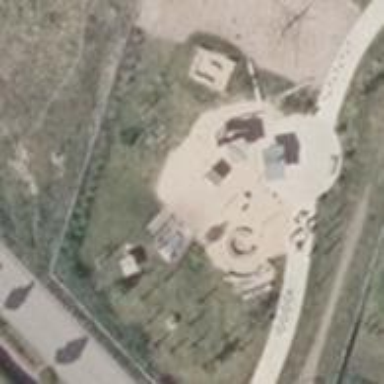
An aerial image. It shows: Playhouse with gabled roof in playground.